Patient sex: F
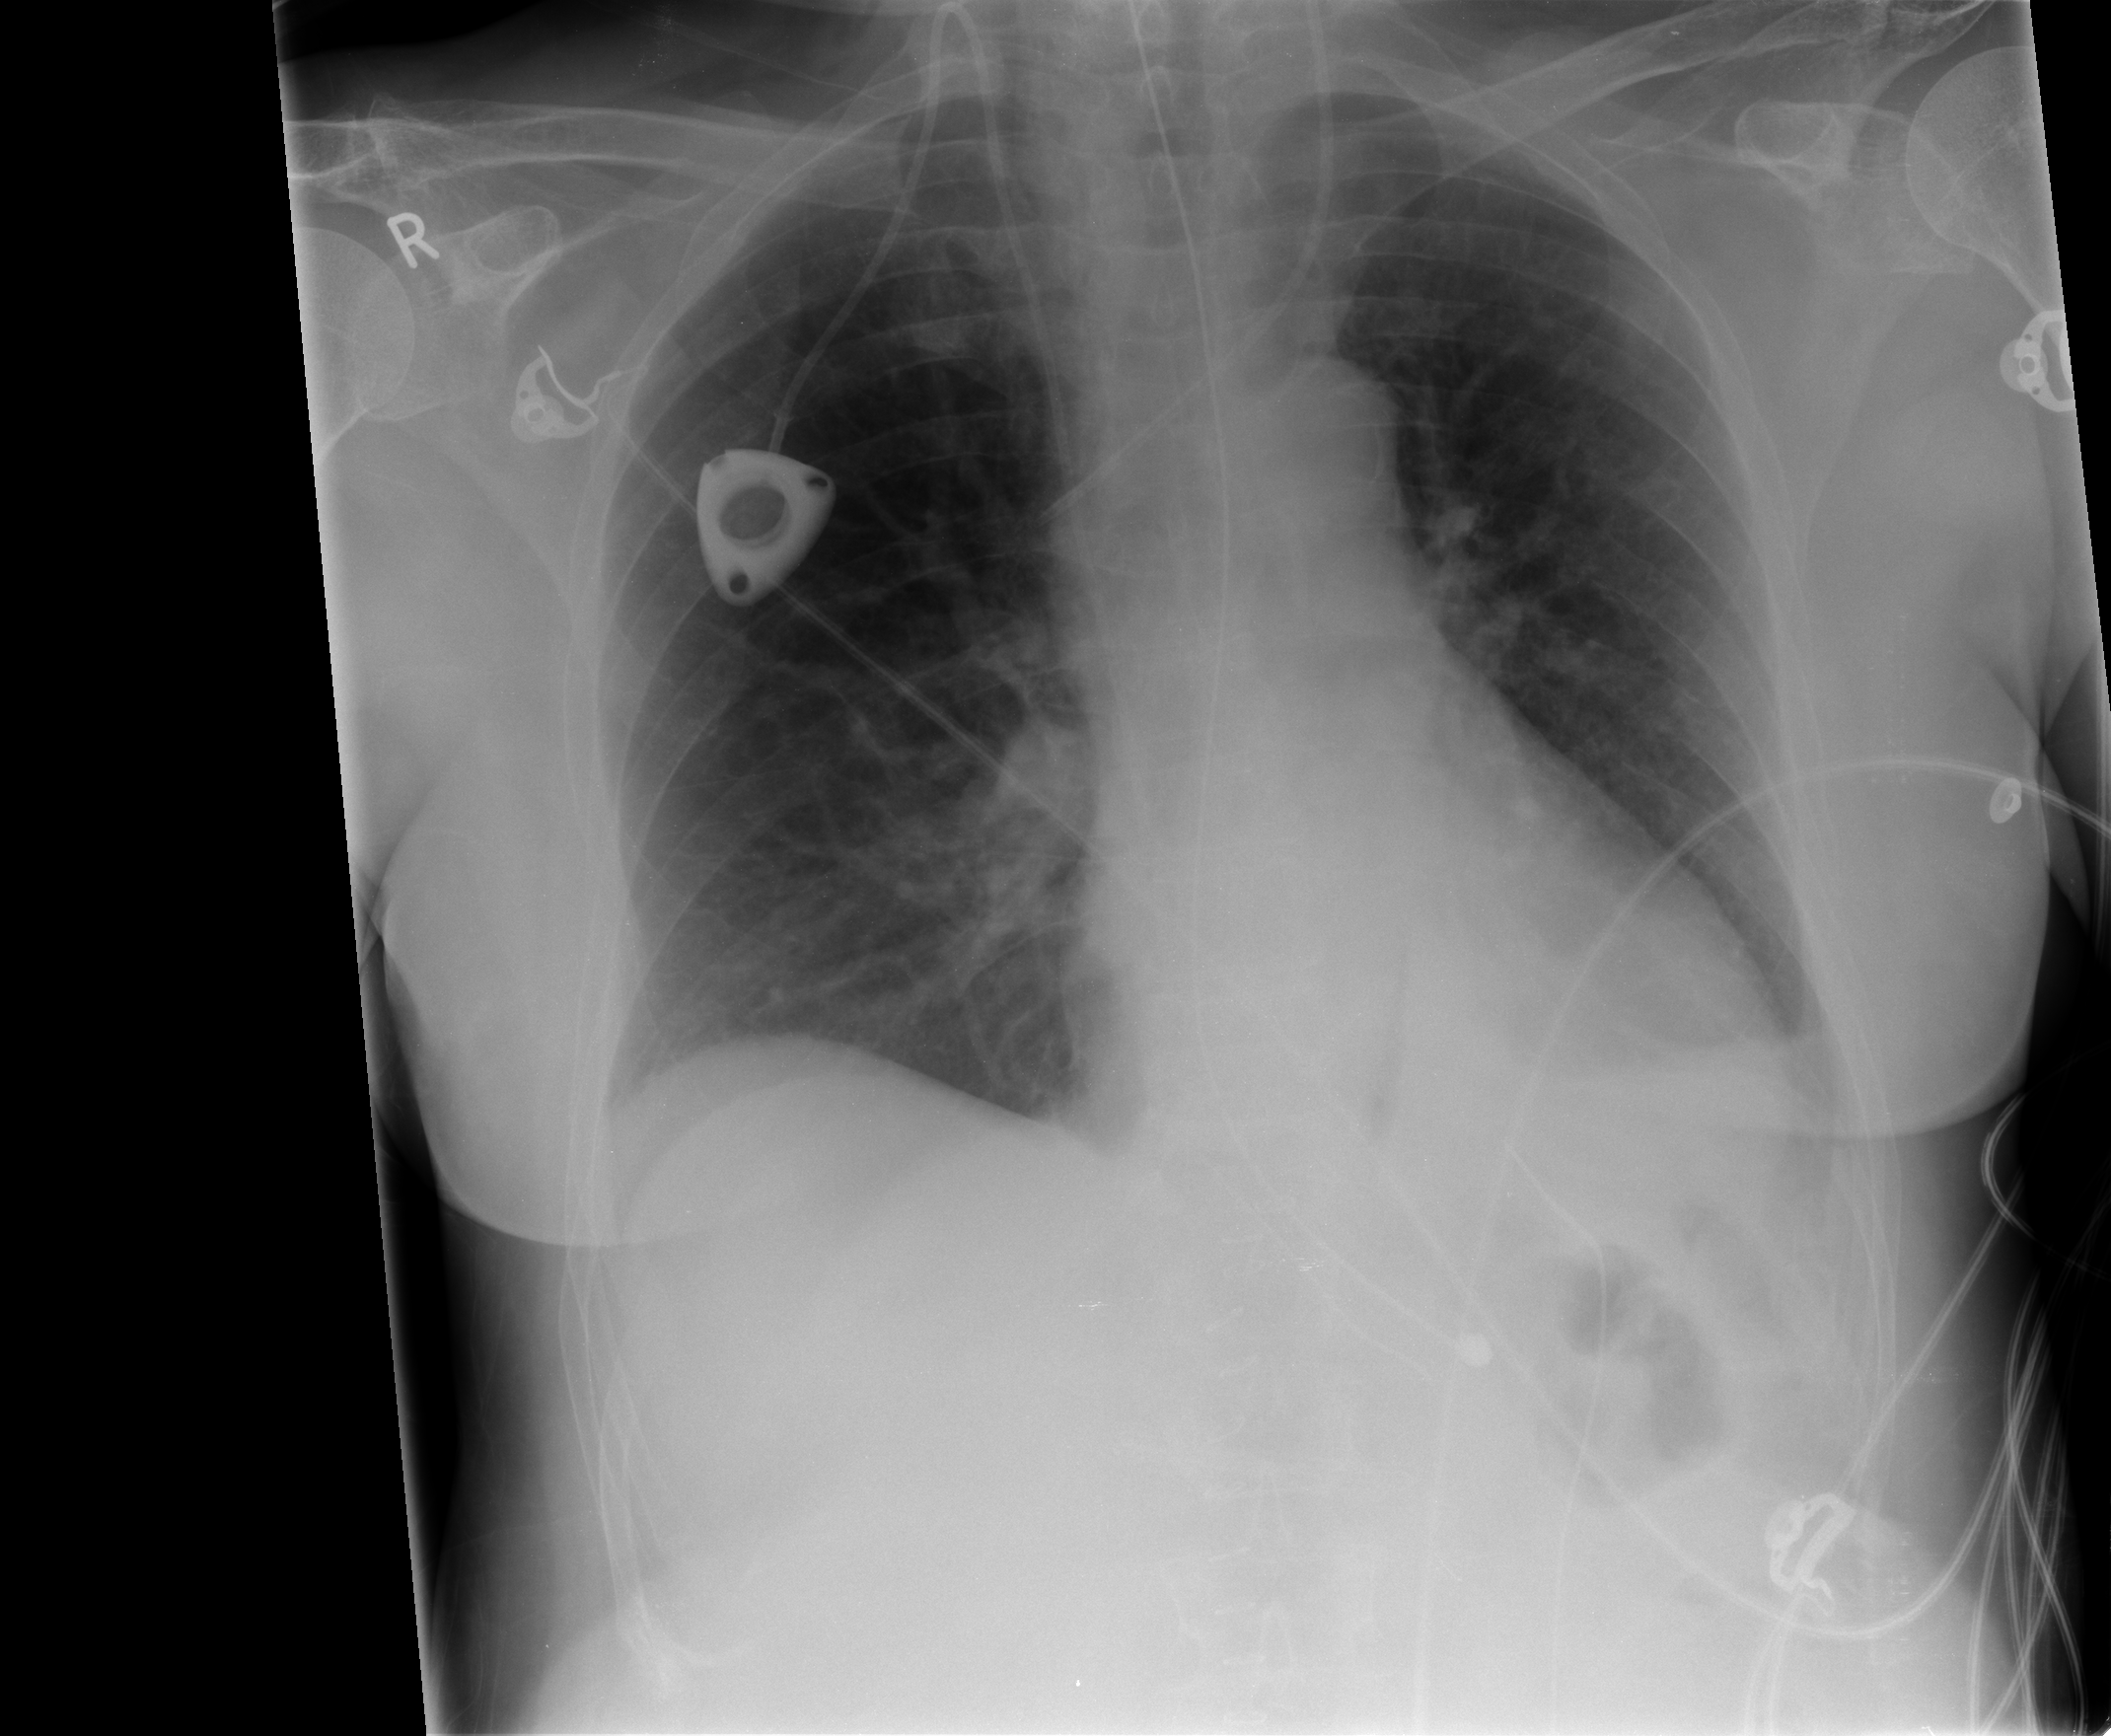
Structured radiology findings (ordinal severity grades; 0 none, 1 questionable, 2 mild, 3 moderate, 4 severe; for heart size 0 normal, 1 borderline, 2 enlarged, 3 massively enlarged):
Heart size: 0
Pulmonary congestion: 0
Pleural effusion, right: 0
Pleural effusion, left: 2
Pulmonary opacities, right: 0
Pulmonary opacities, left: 0
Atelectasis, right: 1
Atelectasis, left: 2